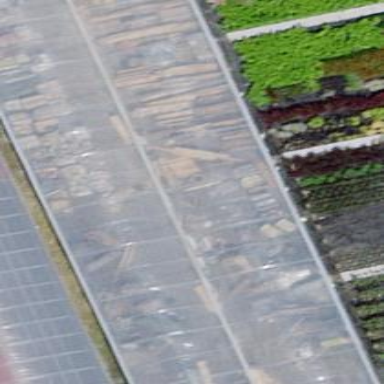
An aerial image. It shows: Area dedicated to greenhouse horticulture.